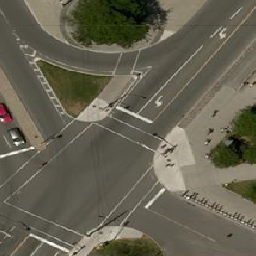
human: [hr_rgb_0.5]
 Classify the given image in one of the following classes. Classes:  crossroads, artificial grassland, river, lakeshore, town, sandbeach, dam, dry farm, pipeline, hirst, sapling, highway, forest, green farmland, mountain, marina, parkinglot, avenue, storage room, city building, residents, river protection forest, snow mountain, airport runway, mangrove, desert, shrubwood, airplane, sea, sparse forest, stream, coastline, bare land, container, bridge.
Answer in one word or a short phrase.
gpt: crossroads